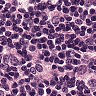
Metastatic tissue present: yes